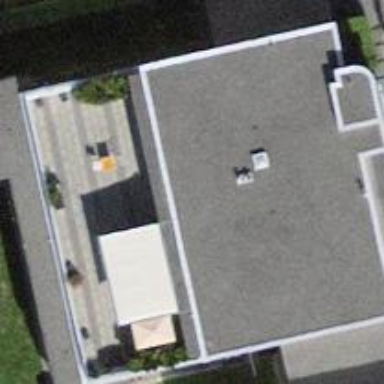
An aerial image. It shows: Building with flat roof.